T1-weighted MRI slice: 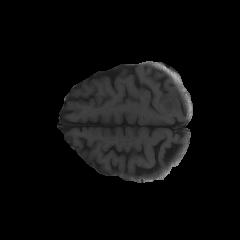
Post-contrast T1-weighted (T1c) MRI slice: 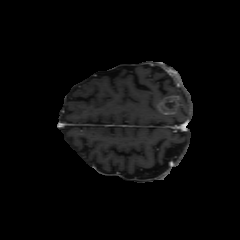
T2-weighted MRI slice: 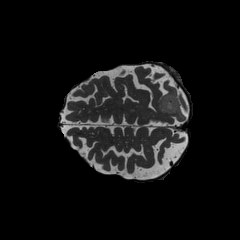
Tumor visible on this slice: yes